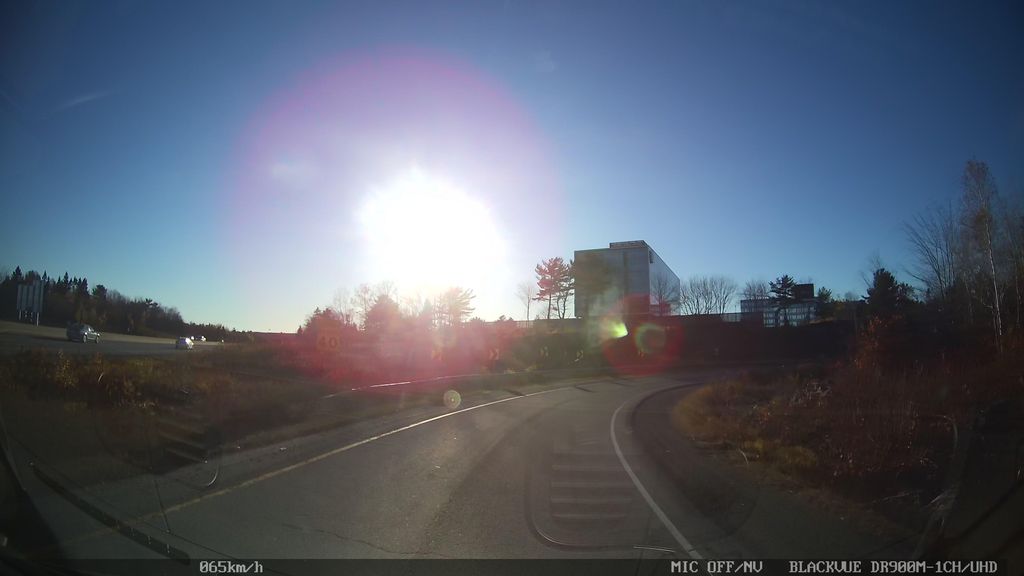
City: halifax